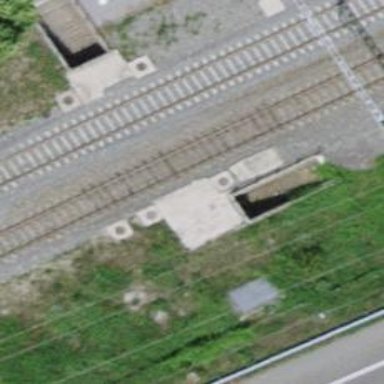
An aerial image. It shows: Tunnel footway.